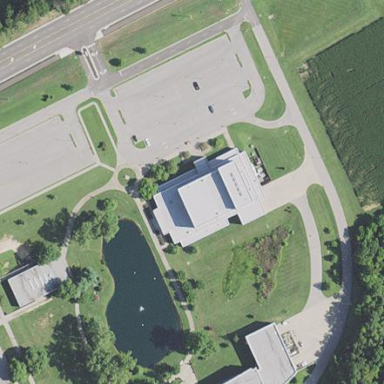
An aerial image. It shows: College building.